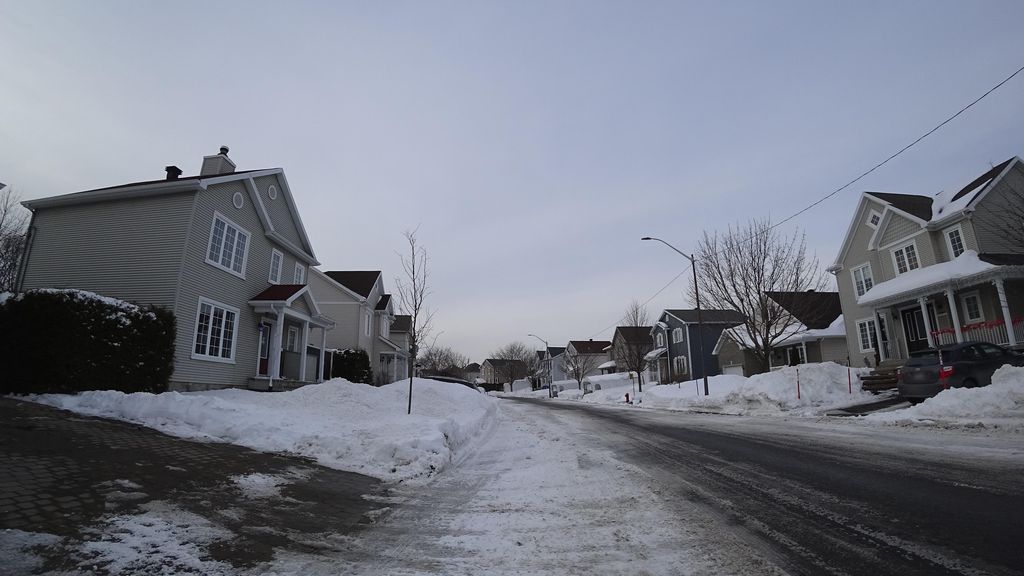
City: quebec_city